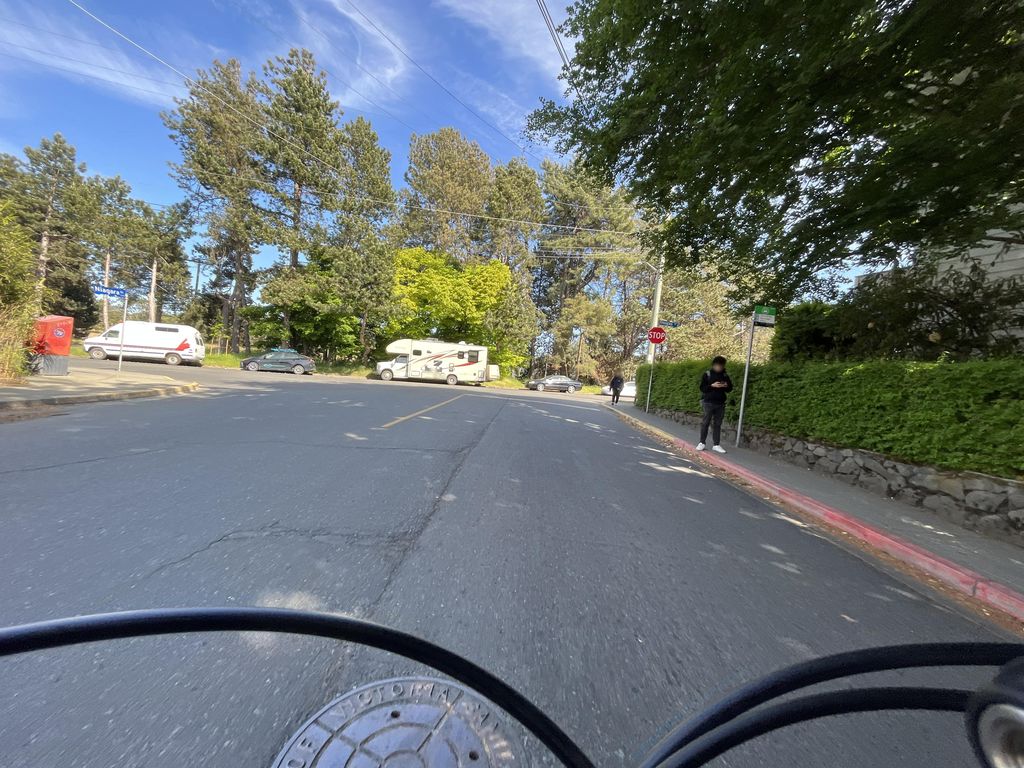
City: victoria